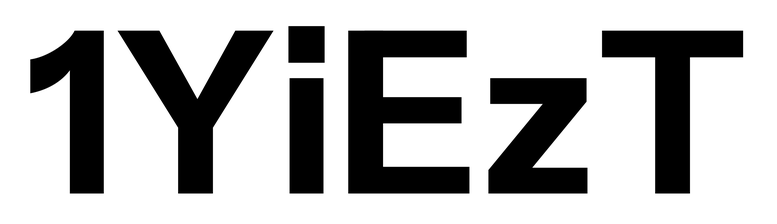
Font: InstrumentSans_Bold